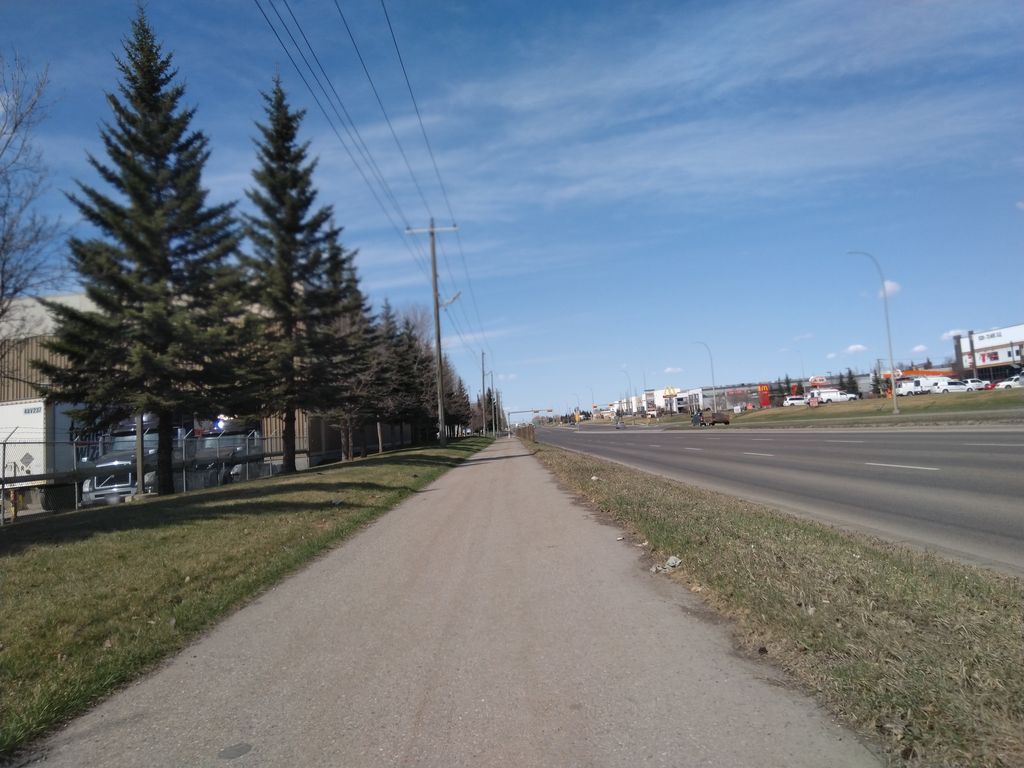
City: calgary